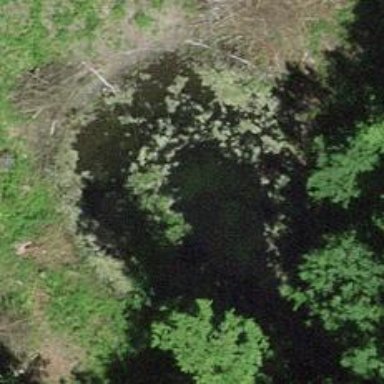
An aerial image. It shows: Pond with natural water.